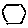
Label: hexagon